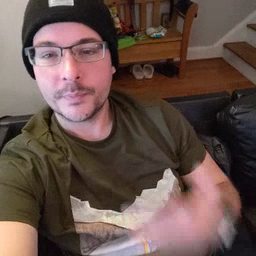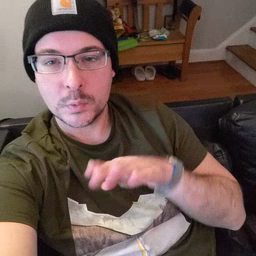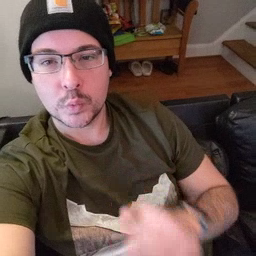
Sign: into